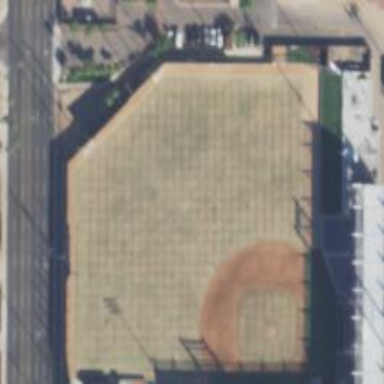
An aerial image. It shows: Baseball pitch for leisure and sports activities.